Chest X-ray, AP view. Patient: 63 years old, sex F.
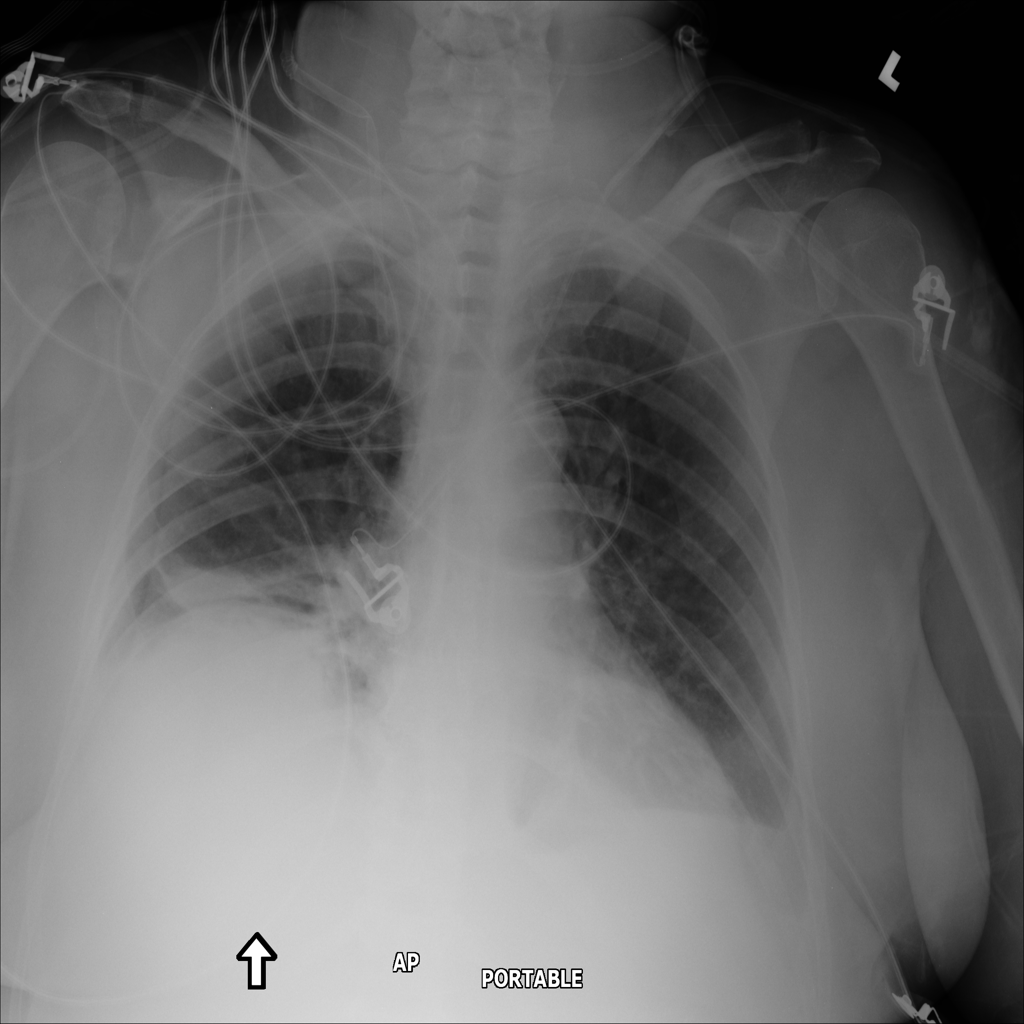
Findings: Atelectasis, Effusion